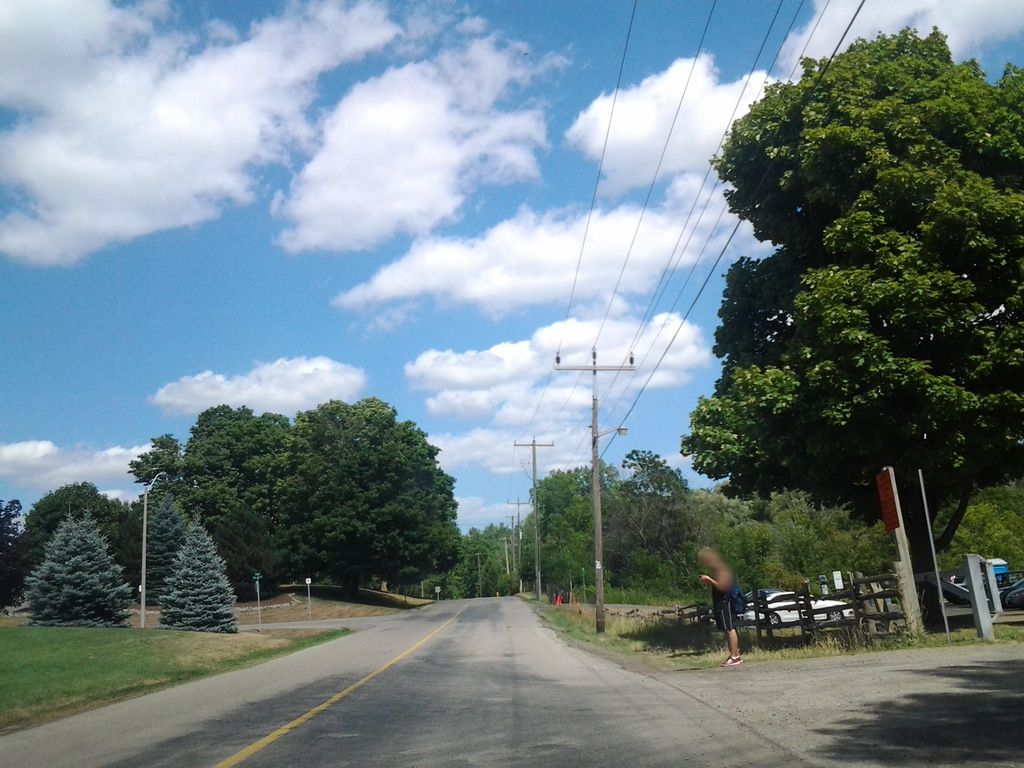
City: hamilton